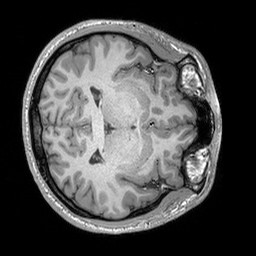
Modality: T1w
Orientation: axial
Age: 22
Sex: male
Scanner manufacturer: siemens
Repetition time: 2.25 s
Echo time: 0.00302 s